Field crop: maize
Growth stage: 2
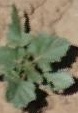
Species: datura